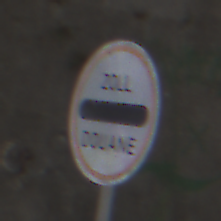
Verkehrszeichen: Zollstelle
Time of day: MorningAfternoon
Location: Outdoor (Suburban)
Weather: PartlyCloudy
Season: NotSpecified
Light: Natural